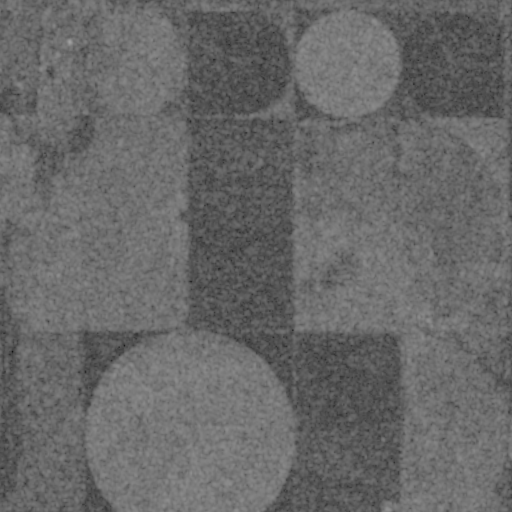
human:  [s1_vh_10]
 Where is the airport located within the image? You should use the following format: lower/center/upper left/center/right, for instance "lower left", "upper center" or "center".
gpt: The airport is located in the lower left of the image.
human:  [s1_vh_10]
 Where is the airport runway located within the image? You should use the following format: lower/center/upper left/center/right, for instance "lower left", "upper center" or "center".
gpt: The airport runway is located in the lower left of the image.
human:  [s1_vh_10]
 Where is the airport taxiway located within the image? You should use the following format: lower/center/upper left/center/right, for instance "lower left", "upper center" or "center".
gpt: The airport taxiway is located in the lower left of the image.
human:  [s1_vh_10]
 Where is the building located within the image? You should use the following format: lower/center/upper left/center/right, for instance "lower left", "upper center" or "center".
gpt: There is no building in the image.

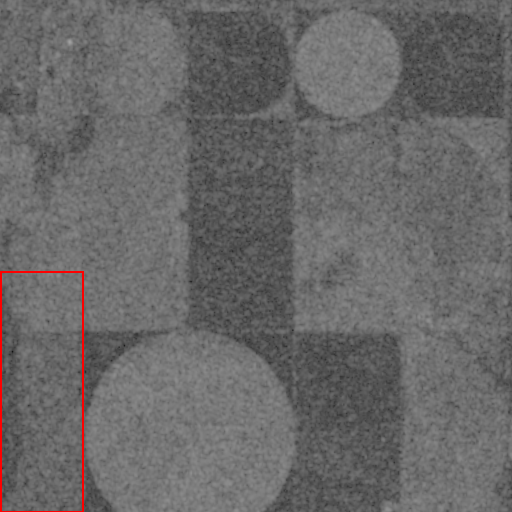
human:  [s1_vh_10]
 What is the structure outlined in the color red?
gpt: The structure outlined in red is an airport.
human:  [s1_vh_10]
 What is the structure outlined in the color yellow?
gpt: There is no yellow outline.